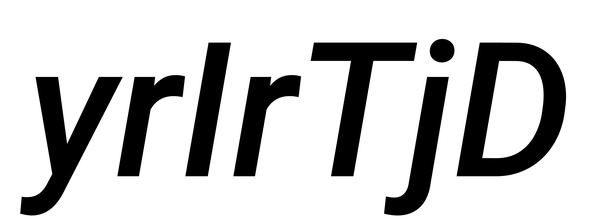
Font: Roboto-Italic_Medium_Italic